Question: How would I automatically crop the image in a gallery preview so that the wide image is cut off on left and right? Showing exactly the center part of the image as in this attached picture:

I have this structure:
'''
<div class="wrapper" style="overflow: hidden; height: 100px; width: 120px;">
<div class="container">
<img />
</div>
</div>
'''
I would like to do this only with CSS and no javascript.
Negative margin (fixed) isn't posible because the width of my pictures can be very different.
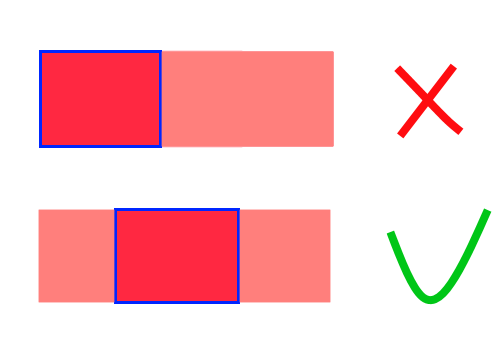
Answer: What I usually use is the following:
'''
.container {
height: 100px;
width: 120px;
overflow: hidden;
position: relative;
}
.container img {
position: absolute;
left: 50%;
top: 50%;
-webkit-transform: translate(-50%,-50%);
transform: translate(-50%,-50%);
}
'''
'''
<div class="container">
<img src="http://placehold.it/400x350" />
</div>
'''
This works with any image size. You could even add a height to the image to limit its height (like in your image) to your containers height (then it would only cut the left and right sides of the image). You can use this for any element, including 'video'.